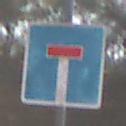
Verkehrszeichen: Sackgasse
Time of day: MorningAfternoon
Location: Outdoor (Nature)
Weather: PartlyCloudy
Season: NotSpecified
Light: Natural